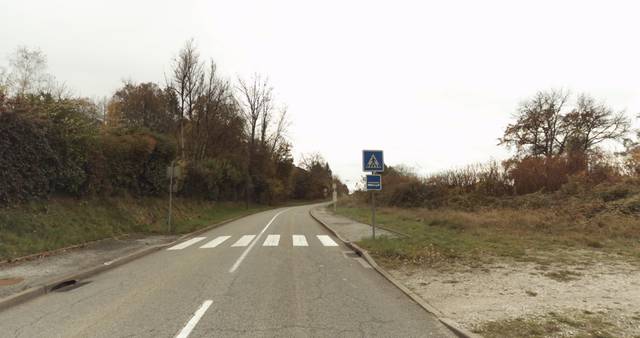
Region: France
Coordinates: 45.934, 6.146